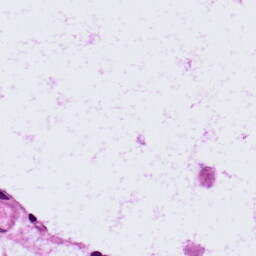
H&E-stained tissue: LymphNode